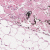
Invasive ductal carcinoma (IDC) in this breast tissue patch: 0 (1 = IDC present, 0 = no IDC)